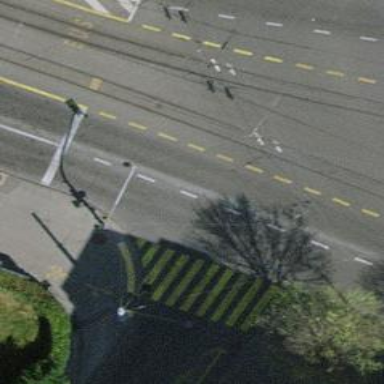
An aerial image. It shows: Road with traffic signals.